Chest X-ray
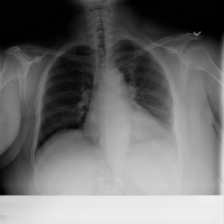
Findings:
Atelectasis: negative
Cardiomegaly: negative
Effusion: negative
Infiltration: positive
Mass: negative
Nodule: negative
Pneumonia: negative
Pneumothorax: negative
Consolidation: negative
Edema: negative
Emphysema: negative
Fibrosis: negative
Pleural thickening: negative
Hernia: negative